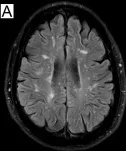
Brain magnetic resonance imaging (MRI) at the initial presentation and after two months. Brain MRI five days after admission.
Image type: radiology (mri)